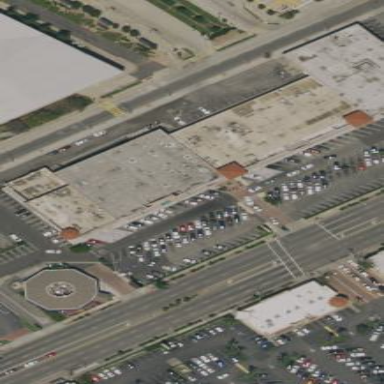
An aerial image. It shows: Retail building.